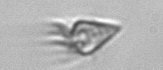
Label: Paratontonia_gracillima